Question: I'm currently writing a chrome extension which uses <URL>. I'm struggling to set a callback when someone clicks on "Stop sharing".

I tried using the 'onended' <URL> of the MediaStream, but the MediaStream's 'ended' property is still set to 'true' after clicking on the button.
The only difference I could find between the stream (before and after clicking the button) is that the 'videoTracks.readyState' is set to 'ended'.
Edit:
I would also like to notice if the user closes the window they were streaming before.
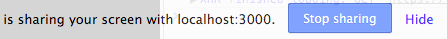
Answer: I solved this issue by assigning an EventHandler on the 'onended' property:
'''
// somebody clicked on "Stop sharing"
stream.getVideoTracks()[0].onended = function () {
// doWhatYouNeedToDo();
};
'''
As far as my edit goes (noticing a closing window): it also fires the event.